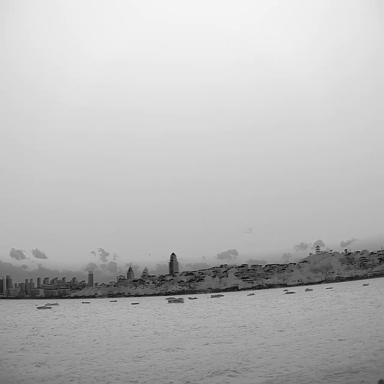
There are 13 bulk_carriers in the infrared image.